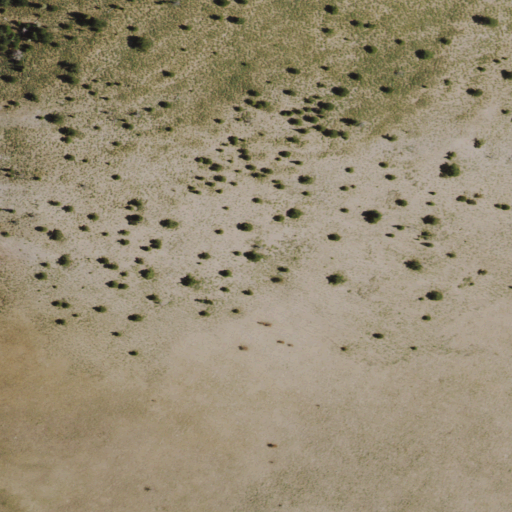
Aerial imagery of mountain in Nevada named High Peak containing grassland, shrub, and evergreen forest